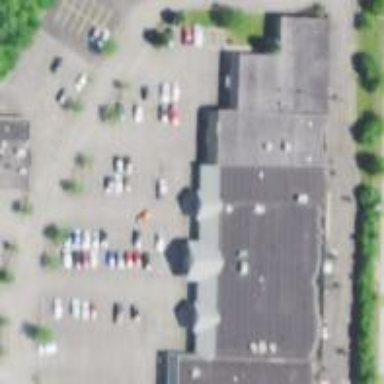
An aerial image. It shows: Fitness center located in leisure land.